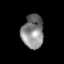
Tissue: lung
Cell type: Epithelial cells
Senescence score: 0.145
Nuclear area (px): 718
Mean DAPI intensity: 130.961